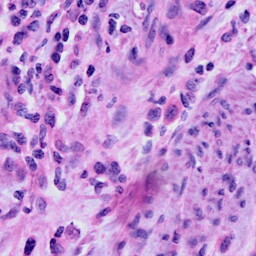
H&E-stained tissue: Cervix